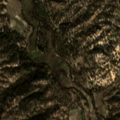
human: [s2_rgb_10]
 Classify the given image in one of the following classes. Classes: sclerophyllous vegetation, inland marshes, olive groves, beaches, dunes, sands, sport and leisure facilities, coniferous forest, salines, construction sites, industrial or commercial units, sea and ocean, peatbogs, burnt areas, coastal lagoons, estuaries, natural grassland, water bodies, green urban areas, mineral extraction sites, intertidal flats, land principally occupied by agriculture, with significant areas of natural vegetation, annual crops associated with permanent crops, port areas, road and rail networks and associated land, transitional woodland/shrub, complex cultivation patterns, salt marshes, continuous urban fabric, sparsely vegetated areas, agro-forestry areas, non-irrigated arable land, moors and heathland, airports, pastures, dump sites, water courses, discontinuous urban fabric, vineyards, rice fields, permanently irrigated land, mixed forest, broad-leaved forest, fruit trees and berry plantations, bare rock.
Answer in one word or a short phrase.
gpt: non-irrigated arable land, permanently irrigated land, agro-forestry areas, broad-leaved forest, mixed forest